Question: After updating Google App Engine SDK to 1.9.20 I am unable to run local server through PHPStorm 8. I get the following error:
'''
The PHP interpreter specified with the --php_executable_path flag
("/usr/local/bin/php-cgi") is not compatible with the App Engine PHP development environment.
Unable to load GAE runtime module at /Applications/GoogleAppEngineLauncher.app/Contents/Resources/GoogleAppEngine-default.bundle/Contents/Resources/php55/gae_runtime_module.so
'''
I am running following versions locally
php --version
'''
PHP 5.5.22 (cli) (built: Mar 10 2015 14:17:46)
Copyright (c) <PHONE> The PHP Group
Zend Engine v2.5.0, Copyright (c) <PHONE> Zend Technologies
with Xdebug v2.2.7, Copyright (c) 2002-2015, by Derick Rethans
'''
php-cgi --version
'''
PHP 5.5.22 (cgi-fcgi) (built: Mar 10 2015 14:17:49)
Copyright (c) <PHONE> The PHP Group
Zend Engine v2.5.0, Copyright (c) <PHONE> Zend Technologies
with Xdebug v2.2.7, Copyright (c) 2002-2015, by Derick Rethans
'''

Here is the error I am getting through PHPStorm:
'''
ERROR 2015-05-18 11:30:04,783 php_runtime.py:353] The PHP runtime is not
available
Traceback (most recent call last):
File "/Applications/GoogleAppEngineLauncher.app/Contents/Resources/GoogleAppEngine-default.bundle/Contents/Resources/google_appengine/google/appengine/tools/devappserver2/php_runtime.py", line 349, in new_instance
self._check_binaries(php_executable_path, gae_extension_path)
File "/Applications/GoogleAppEngineLauncher.app/Contents/Resources/GoogleAppEngine-default.bundle/Contents/Resources/google_appengine/google/appengine/tools/devappserver2/php_runtime.py", line 290, in _check_binaries
cls._check_gae_extension(php_executable_path, gae_extension_path, env)
File "/Applications/GoogleAppEngineLauncher.app/Contents/Resources/GoogleAppEngine-default.bundle/Contents/Resources/google_appengine/google/appengine/tools/devappserver2/php_runtime.py", line 252, in _check_gae_extension
gae_extension_path)
_PHPEnvironmentError: Unable to load GAE runtime module at /Applications/GoogleAppEngineLauncher.app/Contents/Resources/GoogleAppEngine-default.bundle/Contents/Resources/php55/gae_runtime_module.so
'''
To my understanding, PHP version 5.5 should be supported, where is the problem?
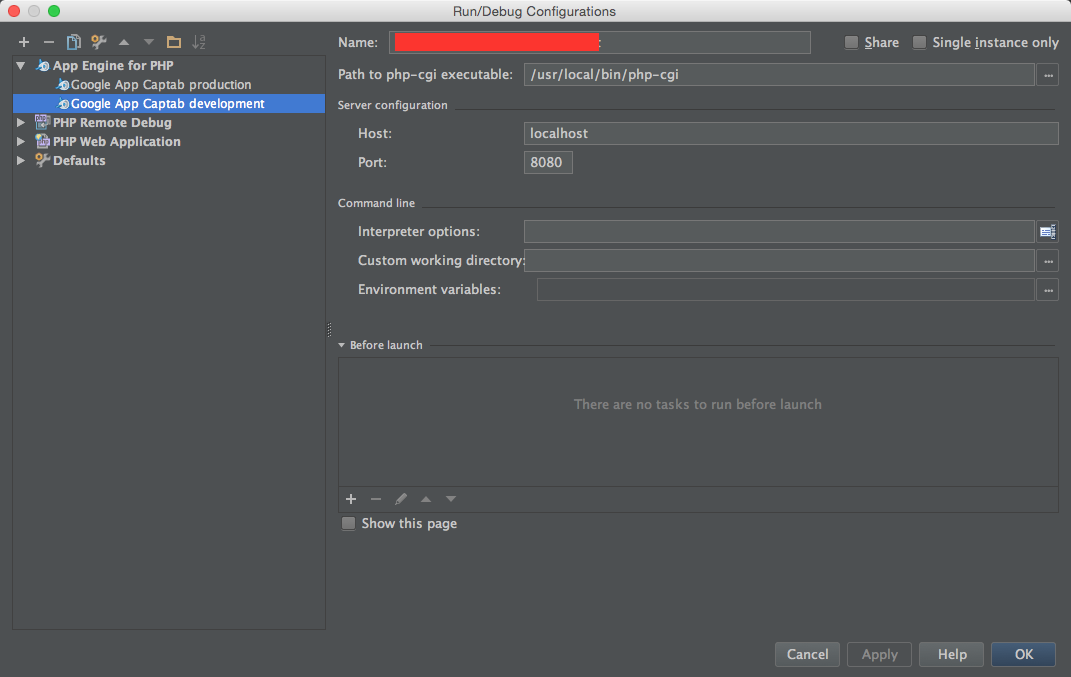
Answer: Assuming you're running on Mac, simply remove the "Path to php-cgi executable" setting in PHPStorm should fix the problem.